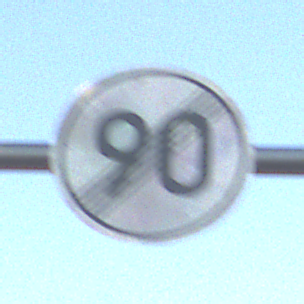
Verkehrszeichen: EndeGeschwindigkeit90
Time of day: SunriseSunset
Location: Outdoor (Nature)
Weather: Clear
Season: NotSpecified
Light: Natural